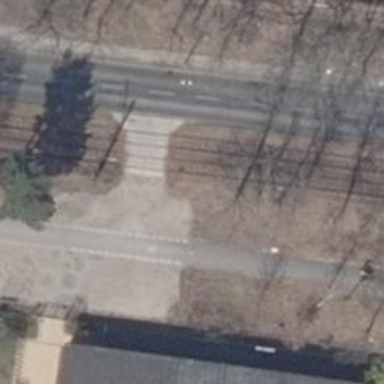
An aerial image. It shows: Tram level crossing on the railway.